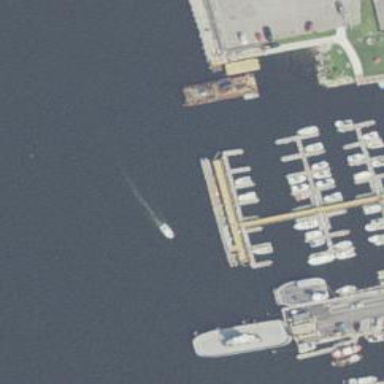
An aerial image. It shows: Man-made pier.